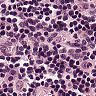
Metastatic tissue present: no